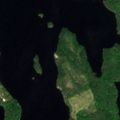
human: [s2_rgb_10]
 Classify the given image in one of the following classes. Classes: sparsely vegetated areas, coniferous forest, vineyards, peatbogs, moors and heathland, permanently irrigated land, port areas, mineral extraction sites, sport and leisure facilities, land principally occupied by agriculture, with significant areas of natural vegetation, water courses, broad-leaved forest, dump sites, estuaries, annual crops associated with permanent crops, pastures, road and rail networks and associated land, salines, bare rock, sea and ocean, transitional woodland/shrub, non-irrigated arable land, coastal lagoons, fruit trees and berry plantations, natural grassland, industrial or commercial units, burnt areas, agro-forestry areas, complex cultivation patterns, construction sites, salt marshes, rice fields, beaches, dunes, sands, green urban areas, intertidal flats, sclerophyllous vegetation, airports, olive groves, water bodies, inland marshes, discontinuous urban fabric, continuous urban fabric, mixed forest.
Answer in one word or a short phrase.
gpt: coniferous forest, mixed forest, water bodies